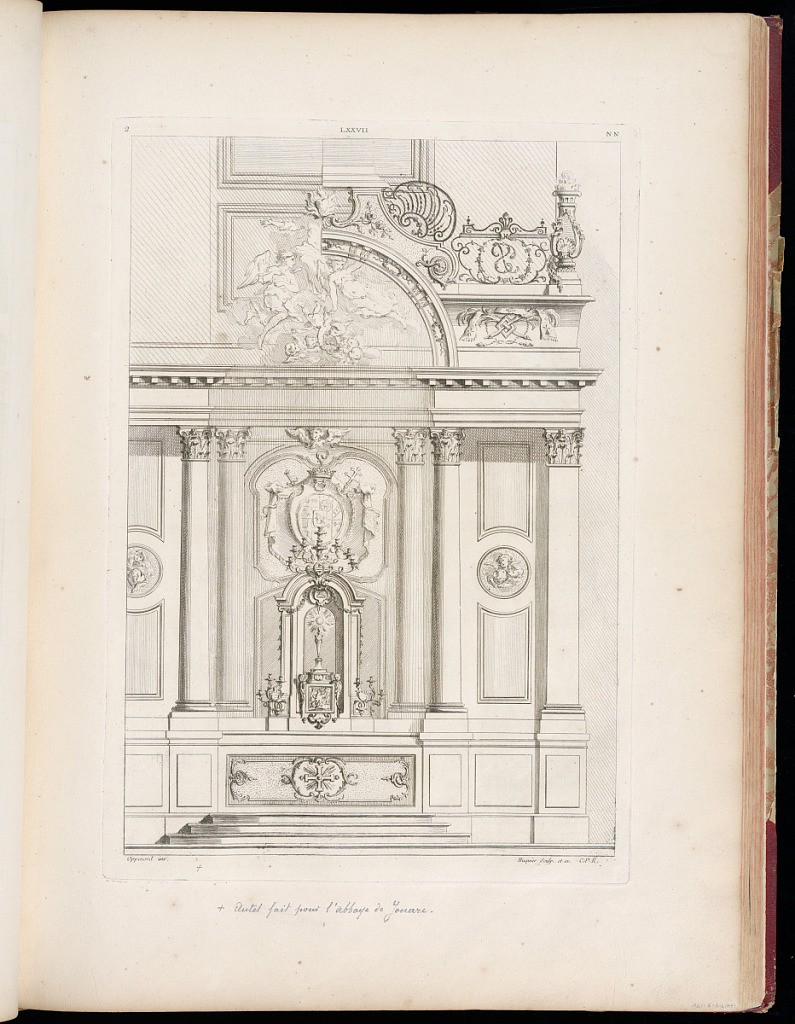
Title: Design for an Altar
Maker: Gilles-Marie Oppenord, French, 1672–1742
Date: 1749-1761
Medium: Etching and engraving on laid paper
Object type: Bound print
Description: Design for an altar, set along a wall. The altar features candelabra, a coat of arms, drapery, garlands, scrolls, and a narrow vase with a radiating orb. Above the altar is a split design semi-circular pediment with winged putti. The plate is signed and numbered.